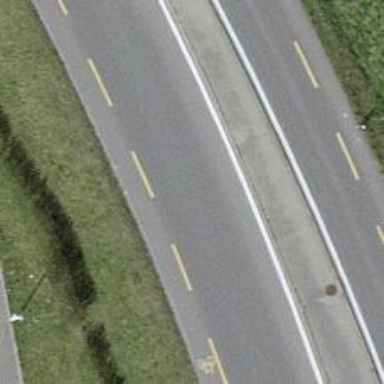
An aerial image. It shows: Primary highway.